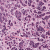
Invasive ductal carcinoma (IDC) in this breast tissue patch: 1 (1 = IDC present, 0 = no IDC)